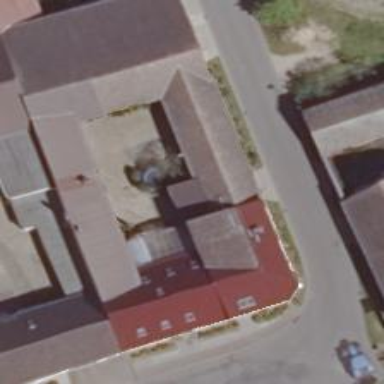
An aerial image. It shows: Simple house.